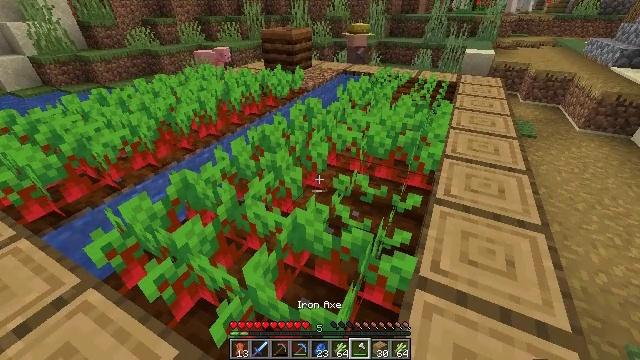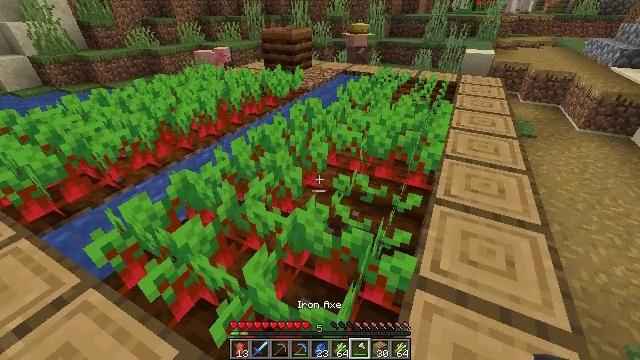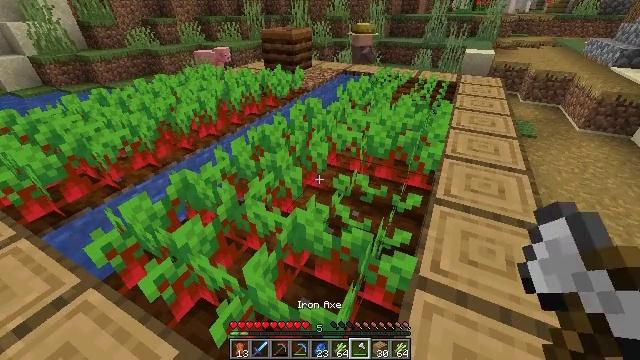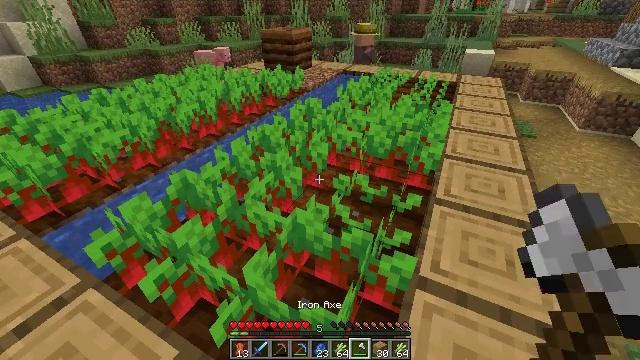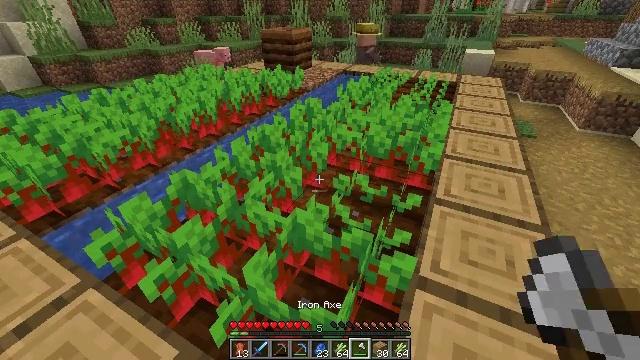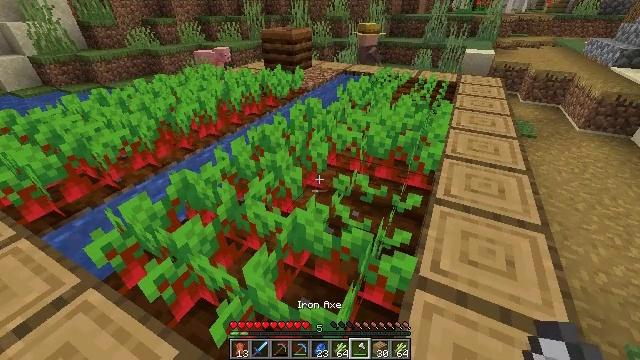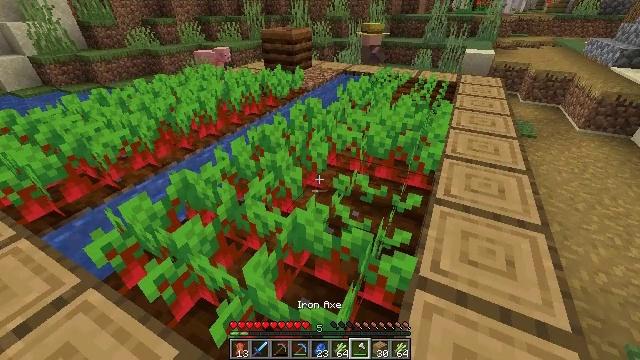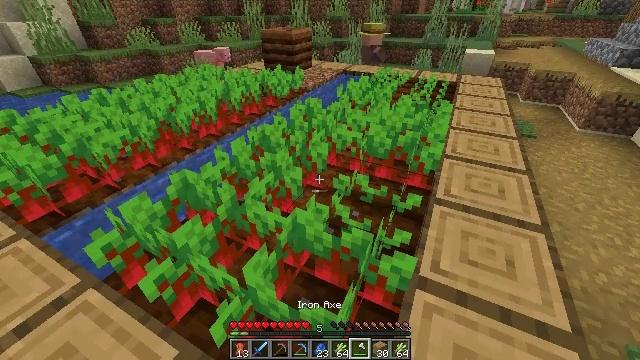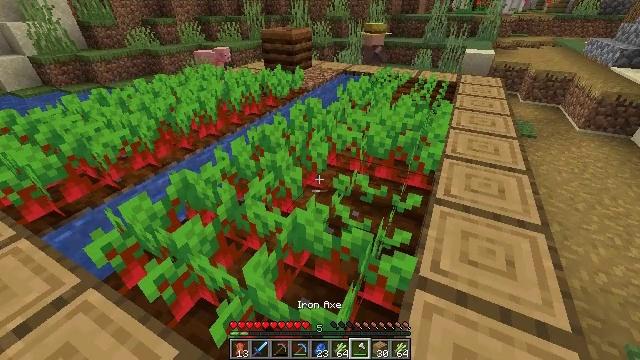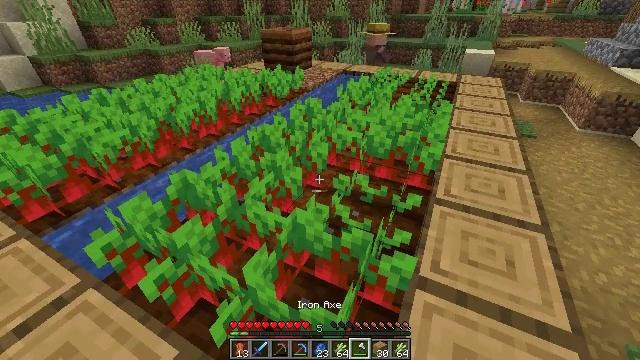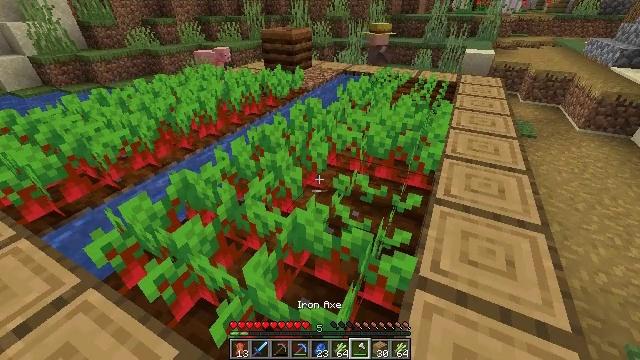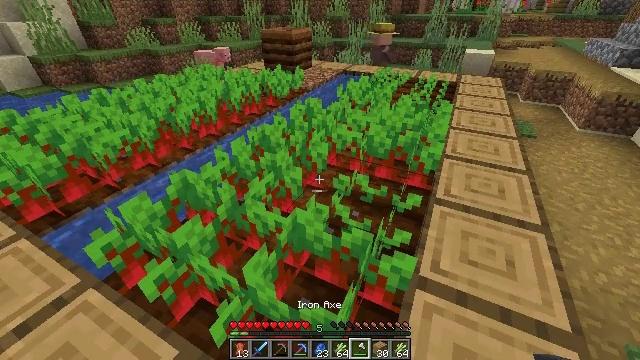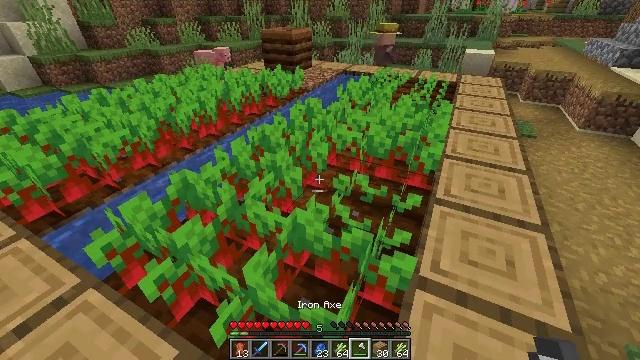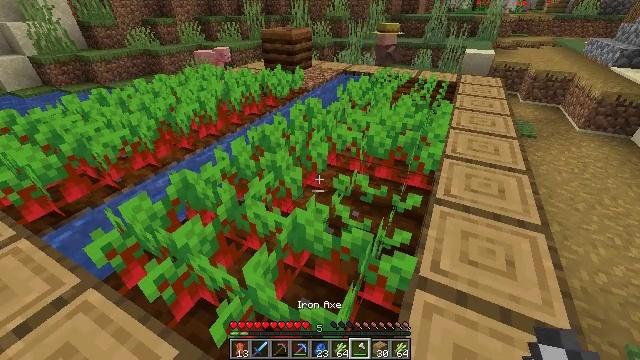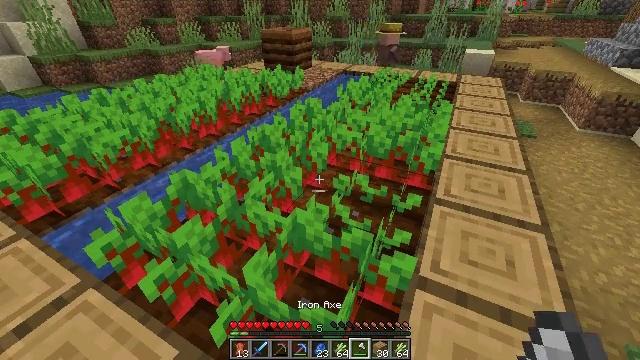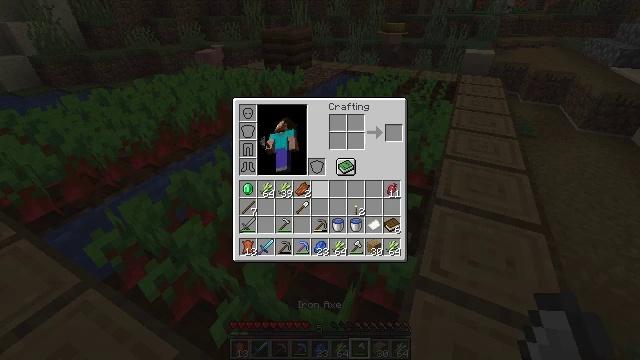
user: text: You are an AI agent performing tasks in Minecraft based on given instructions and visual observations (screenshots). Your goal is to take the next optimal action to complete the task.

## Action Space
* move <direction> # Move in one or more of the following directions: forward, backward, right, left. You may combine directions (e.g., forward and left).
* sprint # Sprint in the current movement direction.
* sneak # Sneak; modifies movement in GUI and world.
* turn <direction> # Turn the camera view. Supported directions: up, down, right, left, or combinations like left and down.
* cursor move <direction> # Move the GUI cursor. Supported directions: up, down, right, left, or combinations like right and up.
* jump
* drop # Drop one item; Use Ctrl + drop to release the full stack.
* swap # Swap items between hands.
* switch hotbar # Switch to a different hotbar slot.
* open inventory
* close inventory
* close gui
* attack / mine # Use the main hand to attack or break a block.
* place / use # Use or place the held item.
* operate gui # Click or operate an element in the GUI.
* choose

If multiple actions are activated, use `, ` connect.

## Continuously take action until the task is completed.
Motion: motion action
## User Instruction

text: Harvest the mature beetroots.
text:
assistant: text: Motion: no_op
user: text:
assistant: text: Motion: no_op
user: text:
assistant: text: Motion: no_op
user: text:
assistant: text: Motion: no_op
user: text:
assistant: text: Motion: no_op
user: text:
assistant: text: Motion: no_op
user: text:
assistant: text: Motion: no_op
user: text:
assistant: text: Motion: no_op
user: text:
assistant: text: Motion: no_op
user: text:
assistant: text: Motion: no_op
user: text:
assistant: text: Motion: no_op
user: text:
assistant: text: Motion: no_op
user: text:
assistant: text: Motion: no_op
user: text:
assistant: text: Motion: no_op
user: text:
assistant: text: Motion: open inventory
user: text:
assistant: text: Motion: open inventory
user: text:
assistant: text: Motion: open inventory
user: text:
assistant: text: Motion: open inventory
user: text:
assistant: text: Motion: no_op
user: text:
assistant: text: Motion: no_op
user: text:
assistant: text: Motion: no_op
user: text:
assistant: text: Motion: cursor move right
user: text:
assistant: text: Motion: cursor move right
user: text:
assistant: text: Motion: no_op
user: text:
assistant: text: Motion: no_op
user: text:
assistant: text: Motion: no_op
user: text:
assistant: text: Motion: no_op
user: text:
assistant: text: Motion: no_op
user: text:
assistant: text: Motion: no_op
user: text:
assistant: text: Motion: cursor move down